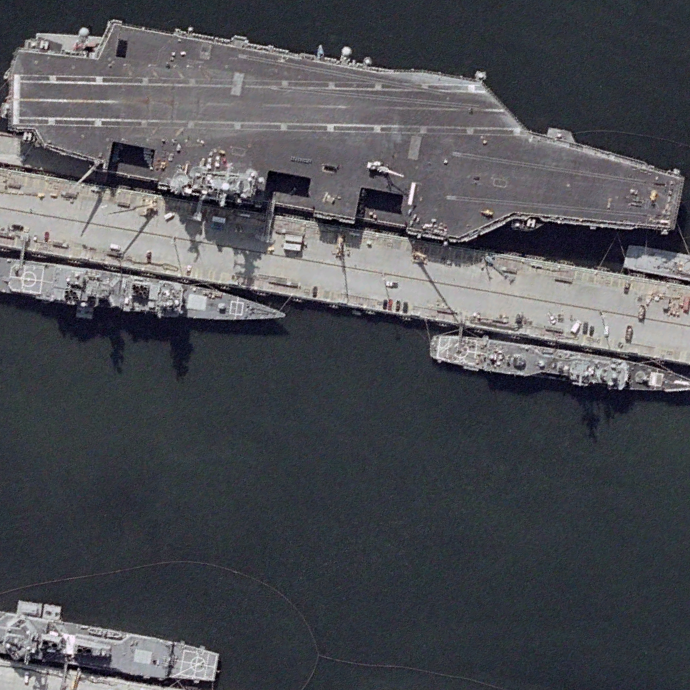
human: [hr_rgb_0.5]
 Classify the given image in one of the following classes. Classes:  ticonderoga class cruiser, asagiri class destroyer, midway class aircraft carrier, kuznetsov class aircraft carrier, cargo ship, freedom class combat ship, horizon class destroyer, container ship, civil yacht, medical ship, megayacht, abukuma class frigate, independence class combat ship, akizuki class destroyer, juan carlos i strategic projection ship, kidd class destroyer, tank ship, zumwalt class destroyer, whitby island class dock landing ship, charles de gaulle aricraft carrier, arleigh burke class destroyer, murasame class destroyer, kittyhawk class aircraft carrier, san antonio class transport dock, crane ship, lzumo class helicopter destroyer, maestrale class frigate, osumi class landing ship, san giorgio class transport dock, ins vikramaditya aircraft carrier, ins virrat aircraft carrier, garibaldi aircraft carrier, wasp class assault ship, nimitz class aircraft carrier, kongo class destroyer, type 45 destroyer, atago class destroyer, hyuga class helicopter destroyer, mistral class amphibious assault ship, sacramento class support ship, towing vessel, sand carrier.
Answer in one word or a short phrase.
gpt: Nimitz class aircraft carrier